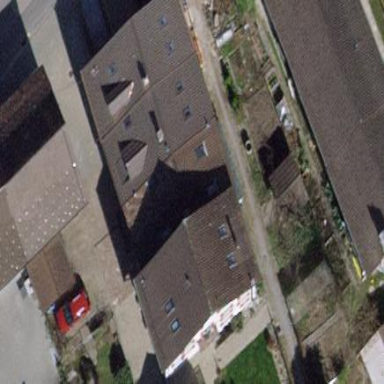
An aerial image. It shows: Terrace building.